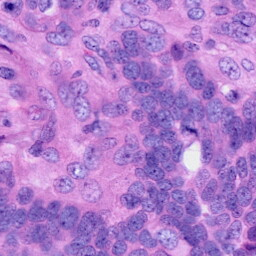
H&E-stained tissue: Ovarian